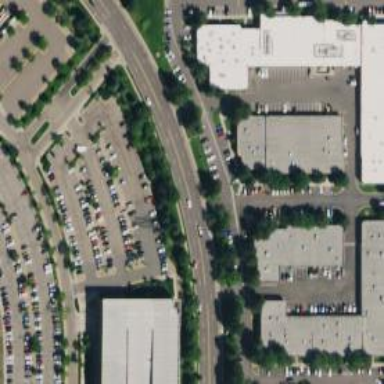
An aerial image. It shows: Office building.